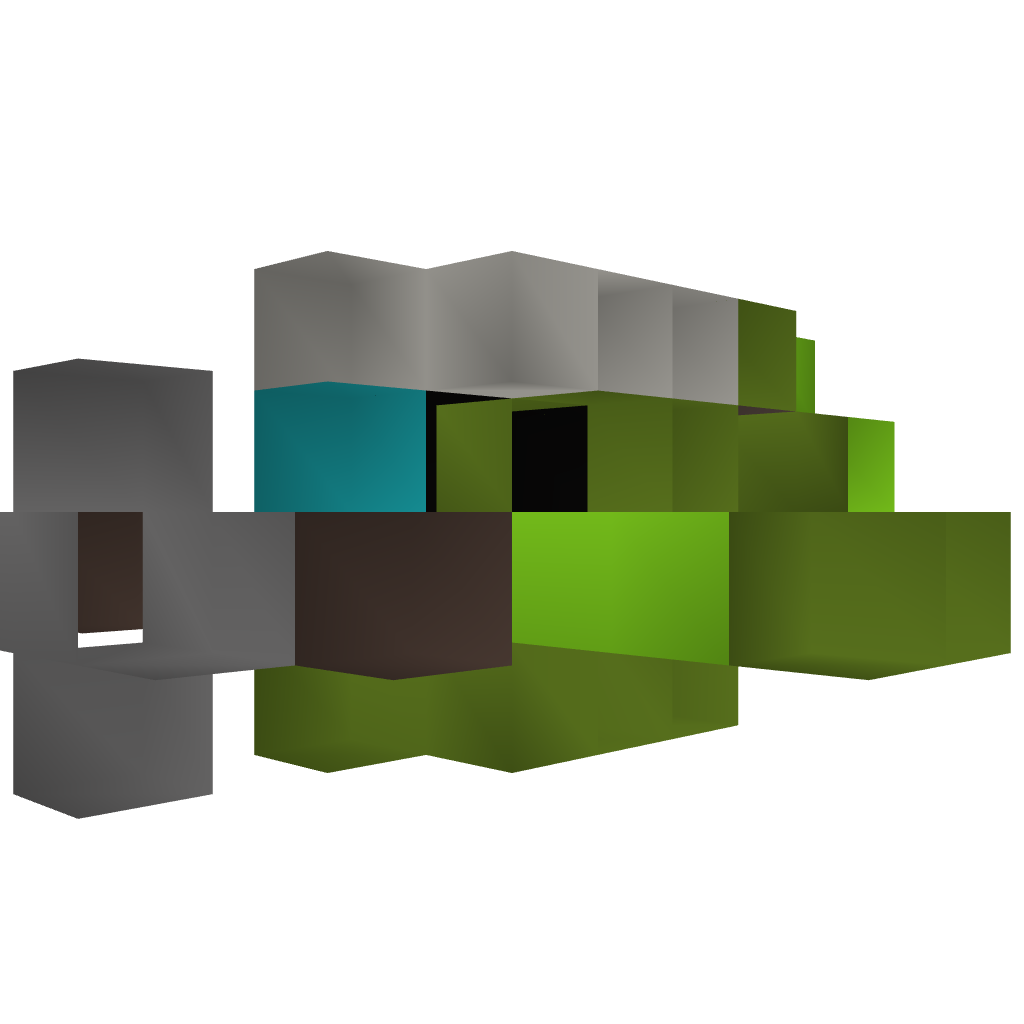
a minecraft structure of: Fighter Kn 181 A